Interaction volume radius: 5 \u00c5
Interaction volume height: 30 \u00c5
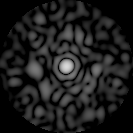
Disorder parameter: 0.8378